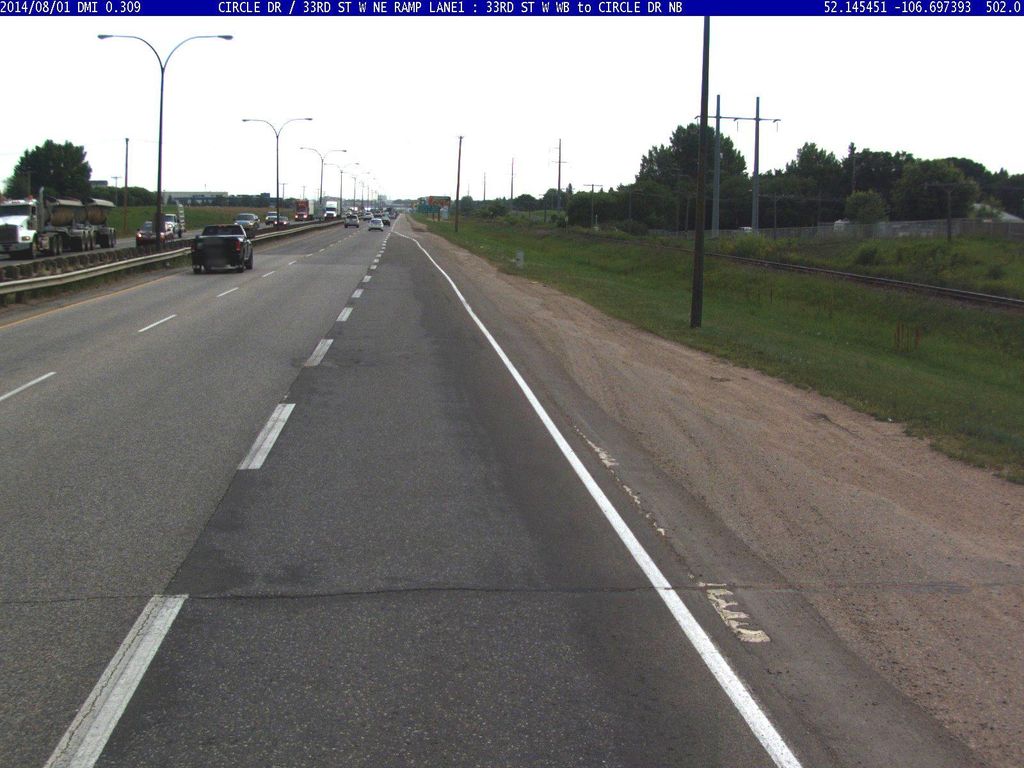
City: saskatoon